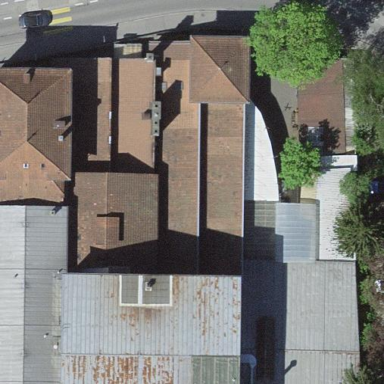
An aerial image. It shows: Commercial building.